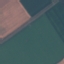
Land use / land cover: AnnualCrop